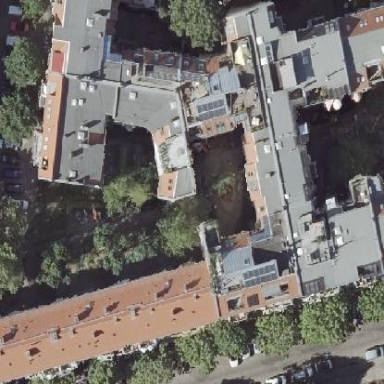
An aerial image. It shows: Residential building with distinctive double saltbox roof shape.